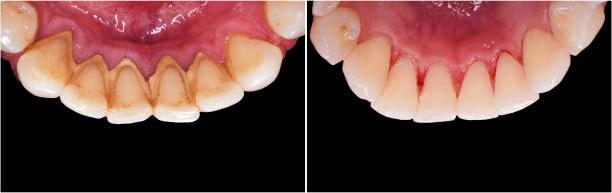
Condition: Calculus